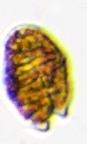
Label: Akashiwo